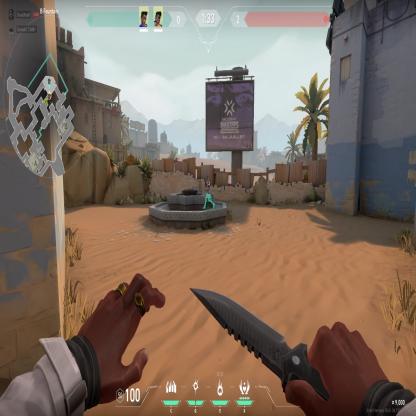
Label: teammate